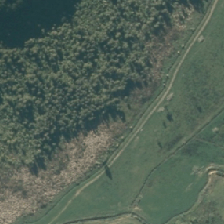
Land cover: grose_broom